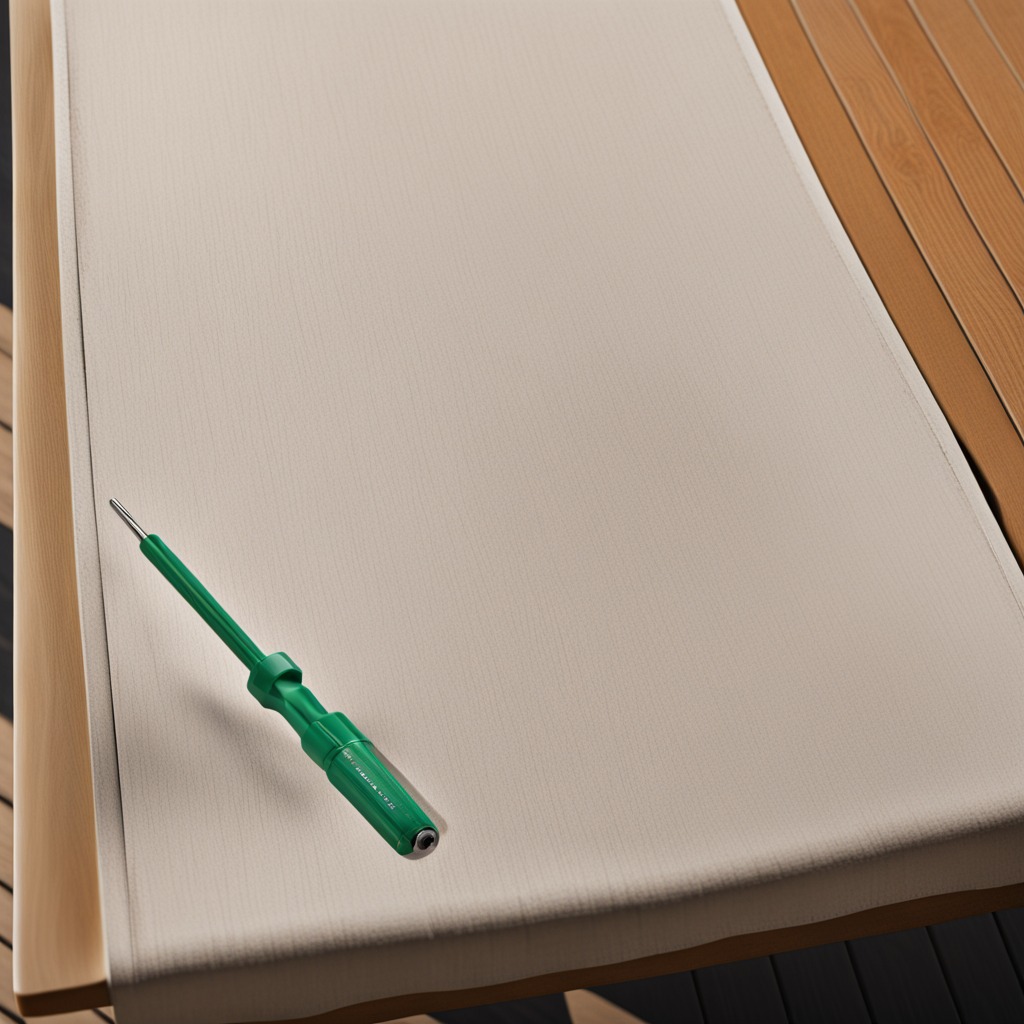
A screwdriver lying on a wooden table in an outdoor workshop during daytime bright natural light soft shadows worn but beneath the cloth.